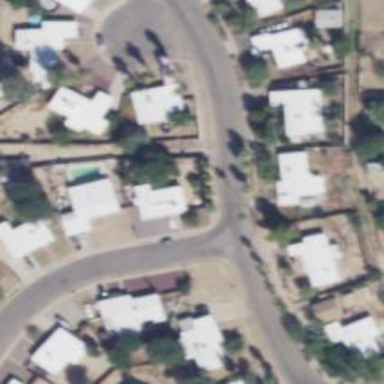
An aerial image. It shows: Alleyway designated as service road.